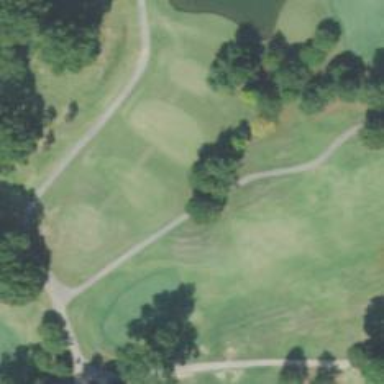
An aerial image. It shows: Golf tee.